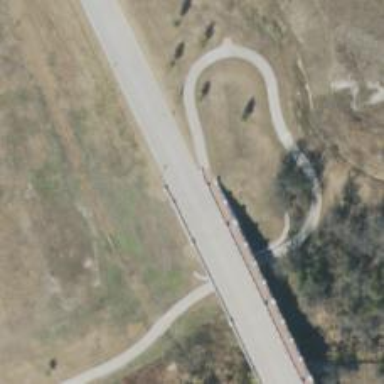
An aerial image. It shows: Tertiary road with bridge.